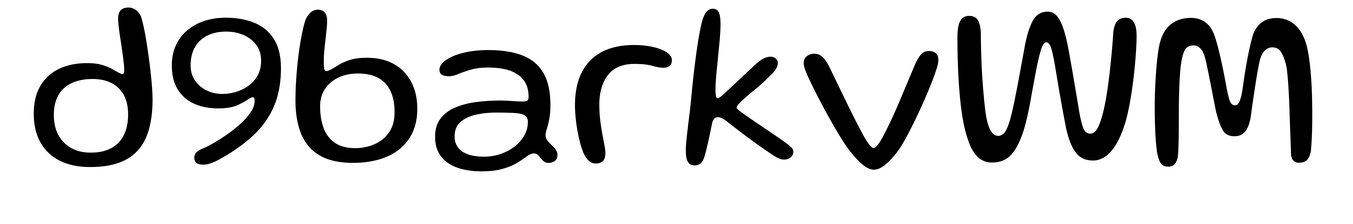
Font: Gluten_Light